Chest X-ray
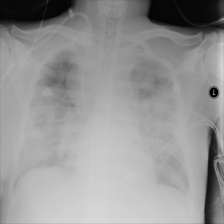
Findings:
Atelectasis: negative
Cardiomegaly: negative
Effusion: negative
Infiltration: negative
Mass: positive
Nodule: negative
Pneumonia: negative
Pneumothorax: negative
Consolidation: negative
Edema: negative
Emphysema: negative
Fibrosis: negative
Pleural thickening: negative
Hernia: negative